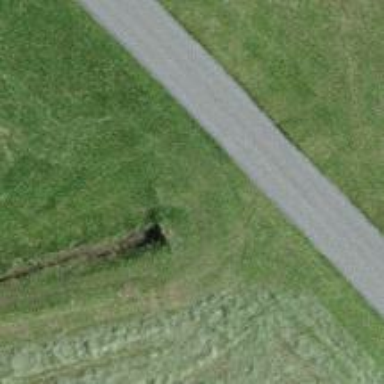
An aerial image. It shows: Culvert tunnel underneath ditch.